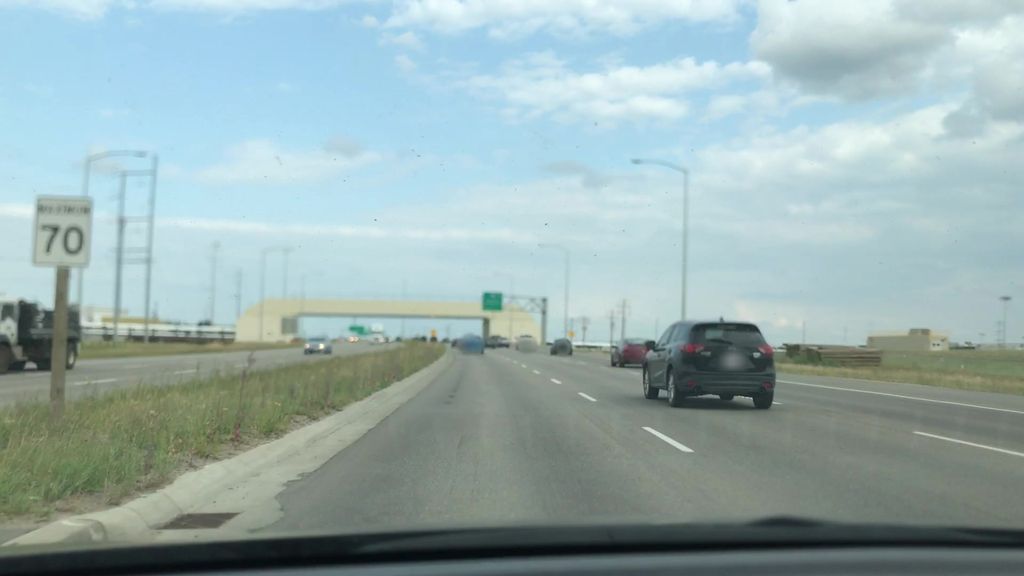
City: edmonton